Interaction volume radius: 5 \u00c5
Interaction volume height: 45 \u00c5
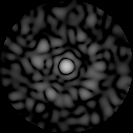
Disorder parameter: 0.8273